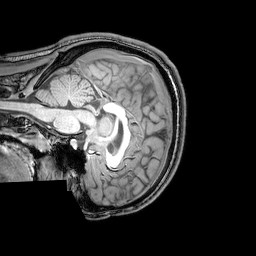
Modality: T1w
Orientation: sagittal
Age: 23
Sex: male
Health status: healthy
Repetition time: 0.081 s
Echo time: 0.037 s